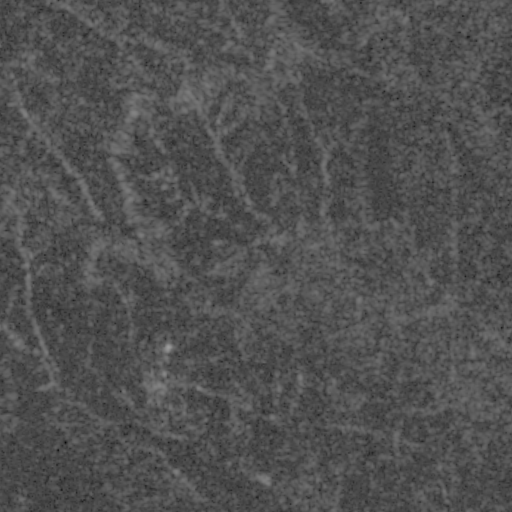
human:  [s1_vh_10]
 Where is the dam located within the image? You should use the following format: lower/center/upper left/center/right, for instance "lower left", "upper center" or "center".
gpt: The dam is located in the lower center of the image.
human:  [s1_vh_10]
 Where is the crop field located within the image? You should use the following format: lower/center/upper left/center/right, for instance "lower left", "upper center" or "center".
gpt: There is no crop field in the image.

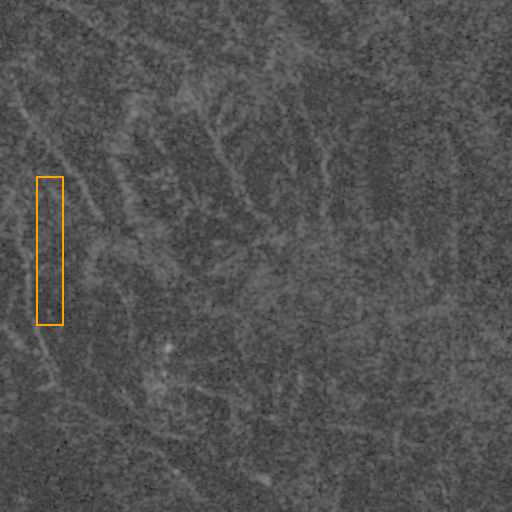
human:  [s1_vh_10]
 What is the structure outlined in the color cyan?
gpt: There is no cyan outline.
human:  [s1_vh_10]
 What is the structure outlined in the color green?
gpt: There is no structure outlined in green.